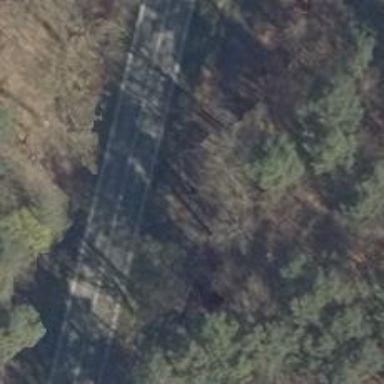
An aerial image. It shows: Asphalt path with sidewalk.